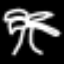
Label: palm tree